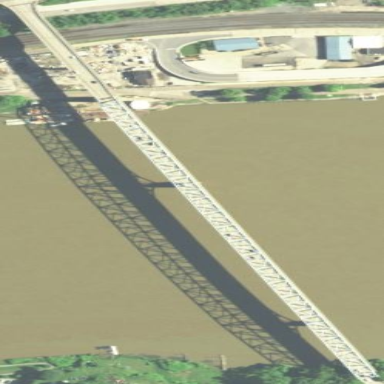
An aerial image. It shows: Man-made bridge.